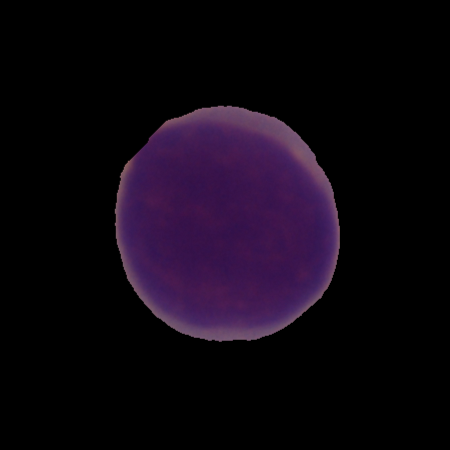
Label: cancer